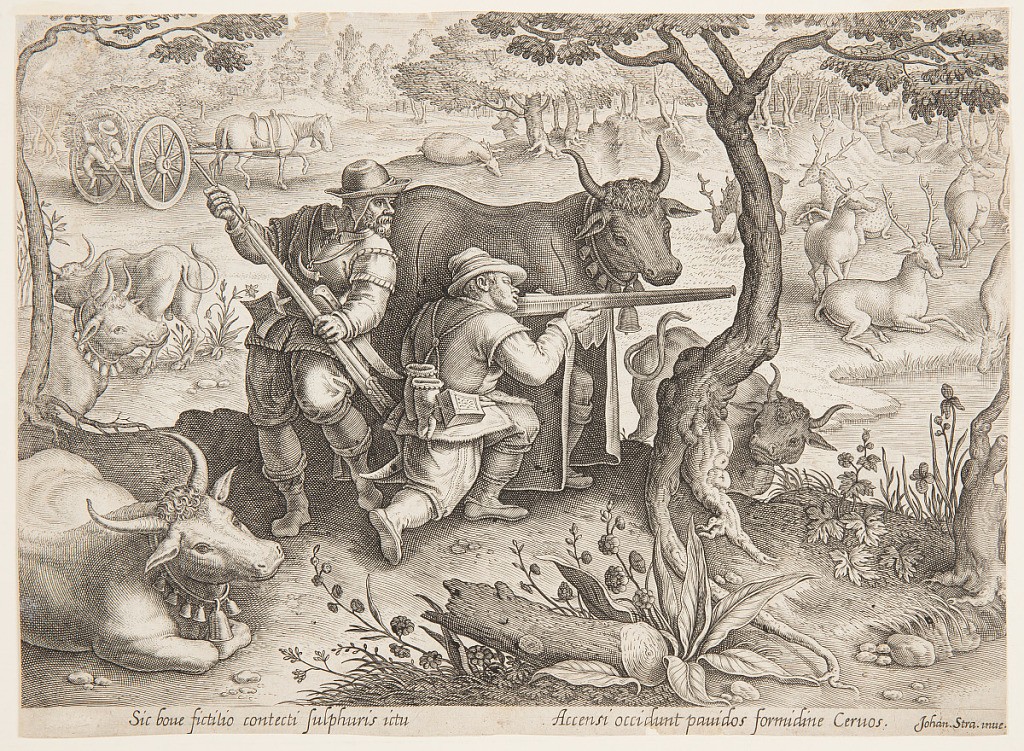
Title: Deer hunt
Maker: Jan van der Straet, called Stradanus, Flemish, 1523–1605
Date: ca. 1590
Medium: Black ink on paper
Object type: Print
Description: Horizontal rectangle. Two hunters stalk deer from behind a decoy in the guise of a bull. In margin below: "SIC BOUE FICTILIO CONTECTI SULPHURIS ICTU ACCENSI OCCIDUNT PAUIDOS FORMIDINE CERUOS. JOHAN. STRA. INVE."